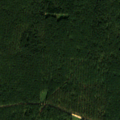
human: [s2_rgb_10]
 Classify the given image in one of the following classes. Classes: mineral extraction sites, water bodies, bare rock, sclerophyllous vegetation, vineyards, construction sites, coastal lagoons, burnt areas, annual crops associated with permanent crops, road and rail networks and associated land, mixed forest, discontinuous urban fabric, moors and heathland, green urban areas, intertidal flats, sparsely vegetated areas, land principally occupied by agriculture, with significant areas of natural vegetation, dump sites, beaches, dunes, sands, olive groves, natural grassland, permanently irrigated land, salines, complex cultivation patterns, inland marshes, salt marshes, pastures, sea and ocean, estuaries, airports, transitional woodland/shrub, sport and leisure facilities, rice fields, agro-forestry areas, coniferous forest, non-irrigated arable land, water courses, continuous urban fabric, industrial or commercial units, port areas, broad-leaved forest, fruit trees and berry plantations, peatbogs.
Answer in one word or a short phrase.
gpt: coniferous forest